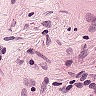
Metastatic tissue present: no